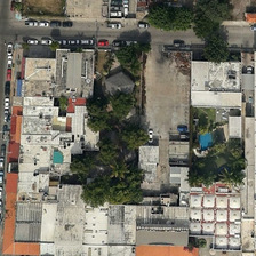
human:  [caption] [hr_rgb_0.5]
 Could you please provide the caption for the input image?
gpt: In the ground's central area, it's a resource.

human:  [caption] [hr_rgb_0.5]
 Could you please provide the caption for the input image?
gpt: in the central area of the earth is a resort.

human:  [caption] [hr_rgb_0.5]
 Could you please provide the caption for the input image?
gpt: In the heart of the land is a tourist attraction.

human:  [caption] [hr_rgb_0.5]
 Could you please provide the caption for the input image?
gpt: Resort to the center of the land.

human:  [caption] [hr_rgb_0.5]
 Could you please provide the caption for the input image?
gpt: In the heart of the land is a tourist attraction.